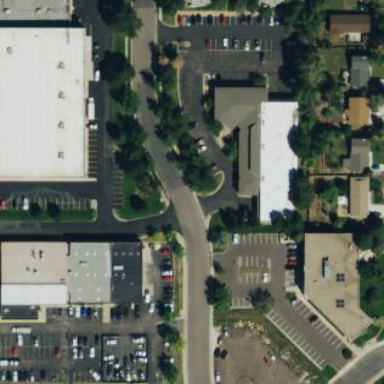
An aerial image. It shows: Parking area with surface.